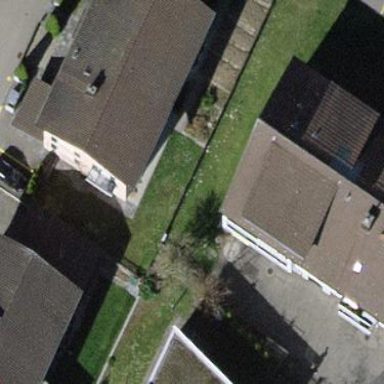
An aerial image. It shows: Building with gabled roof.